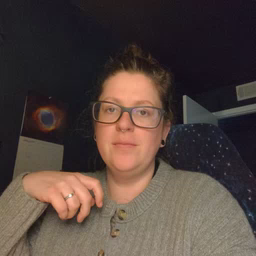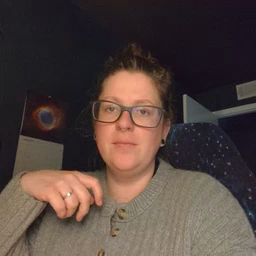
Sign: high